Field crop: maize
Growth stage: 2
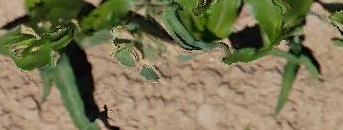
Species: maize